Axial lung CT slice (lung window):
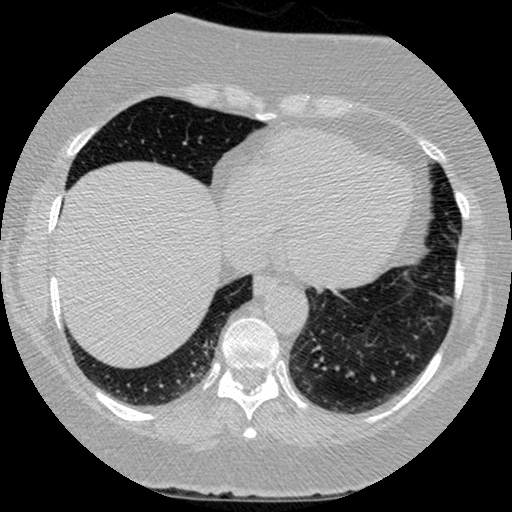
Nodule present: no